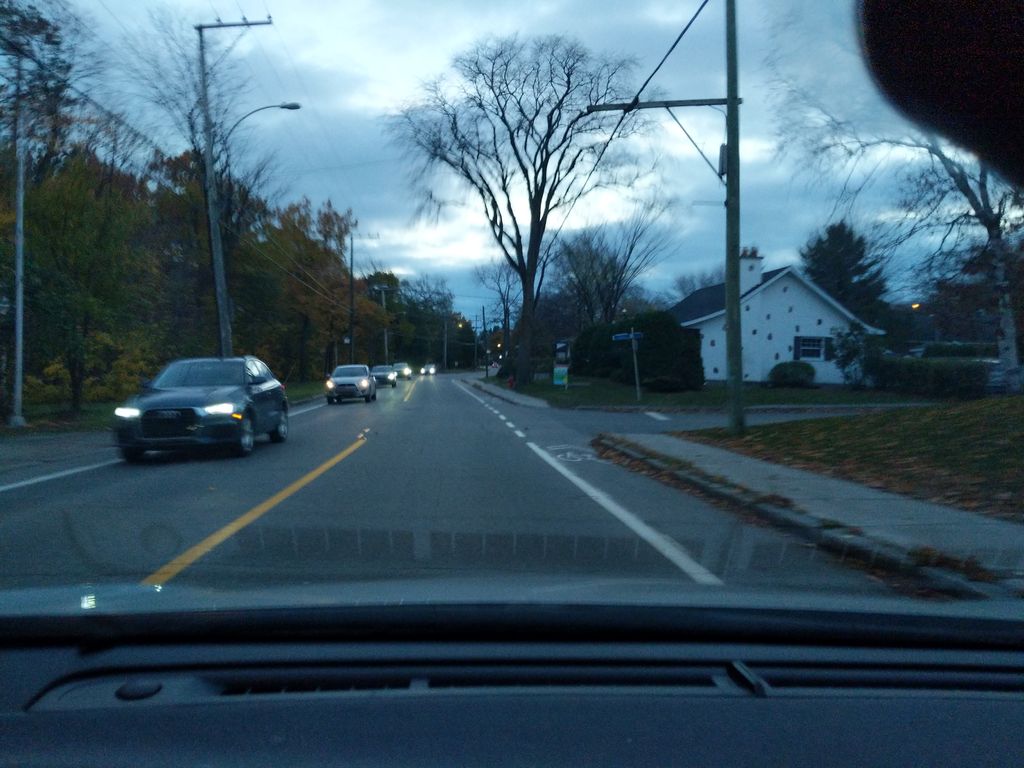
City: quebec_city